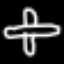
Label: airplane